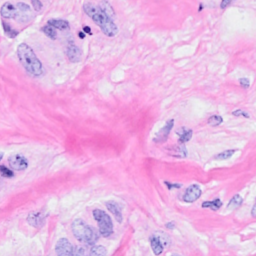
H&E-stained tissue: Breast